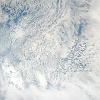
Label: cloud